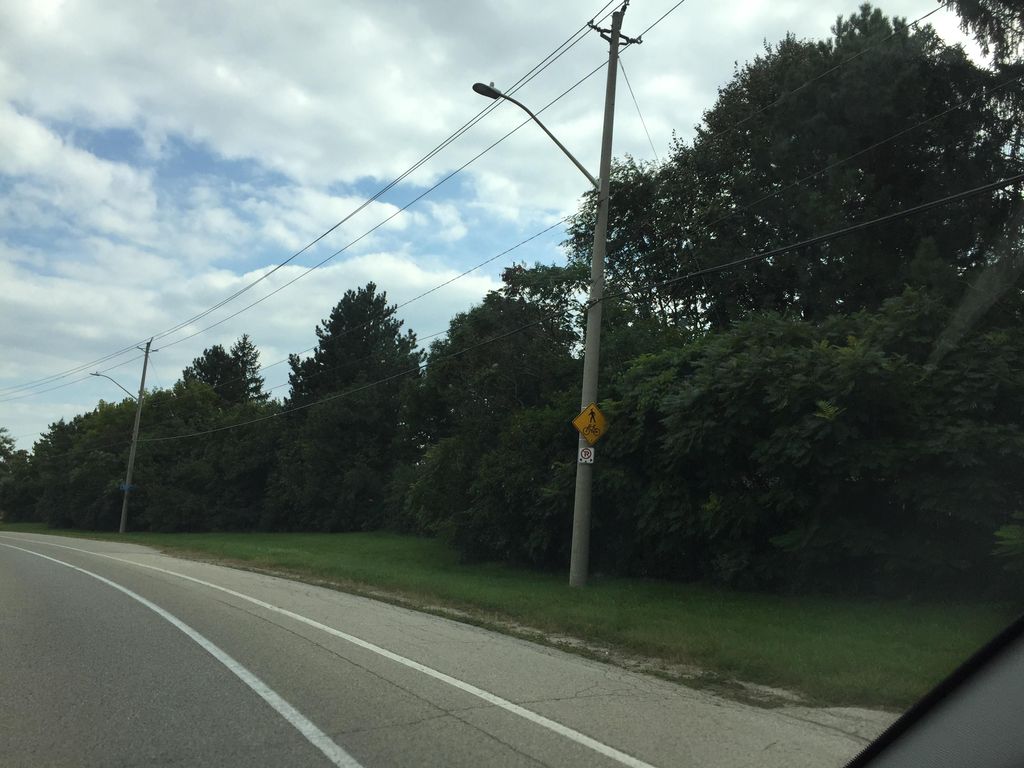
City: kitchener-waterloo